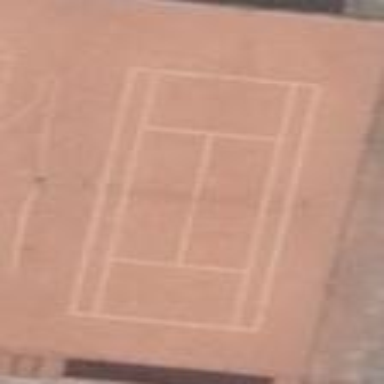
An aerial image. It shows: Tennis court with tartan surface.